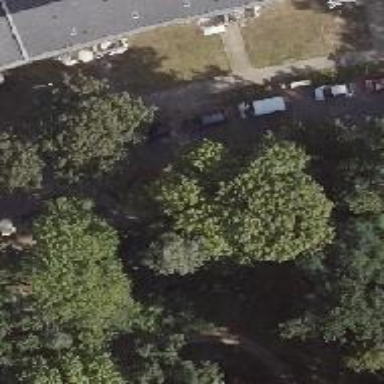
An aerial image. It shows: Avenue lined with deciduous broadleaved trees.